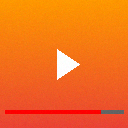
Screen state: on